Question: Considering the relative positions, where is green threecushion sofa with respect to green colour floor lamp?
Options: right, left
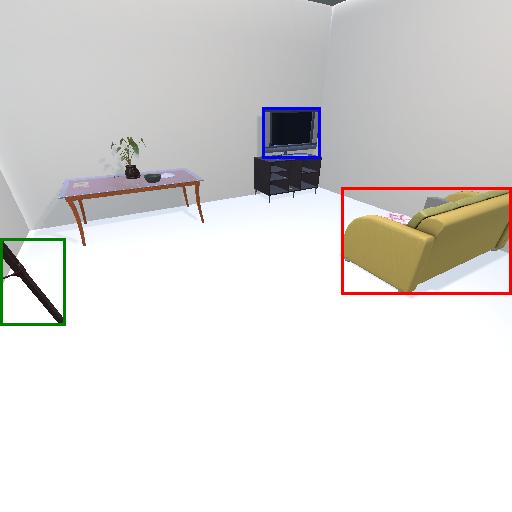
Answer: right